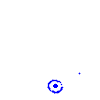
Particle: kaon